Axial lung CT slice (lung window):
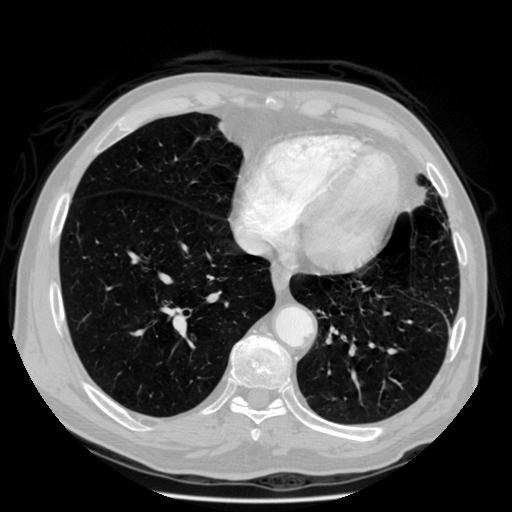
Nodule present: no